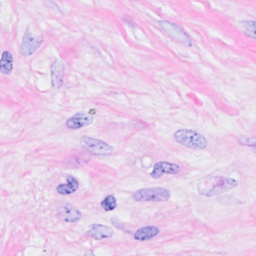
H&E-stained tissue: Breast